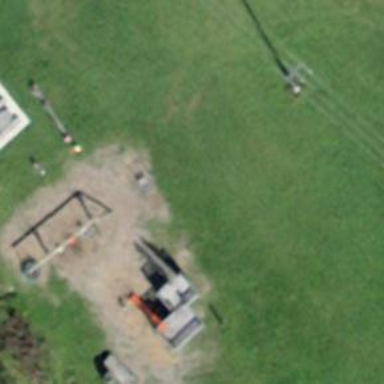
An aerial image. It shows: Playground area for leisure activities on the land.